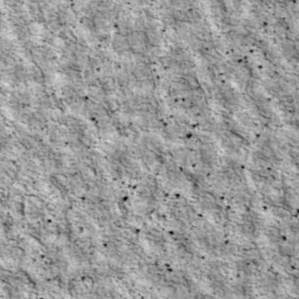
Label: non_frost